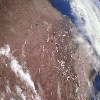
Label: land